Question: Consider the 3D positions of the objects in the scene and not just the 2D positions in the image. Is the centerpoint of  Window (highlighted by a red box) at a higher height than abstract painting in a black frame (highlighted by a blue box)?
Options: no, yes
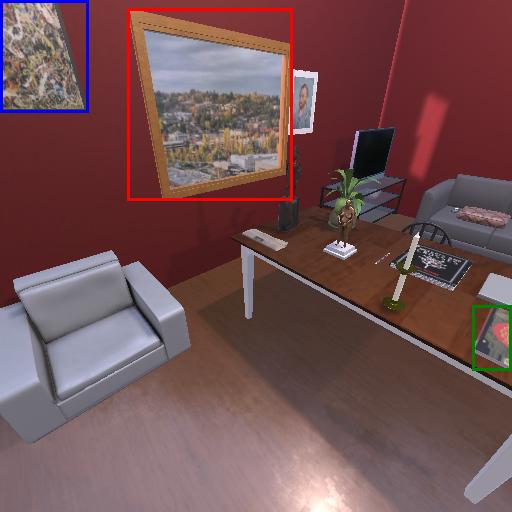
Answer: no